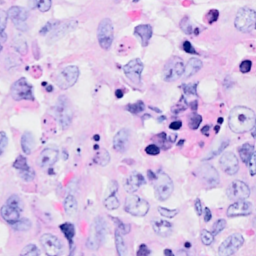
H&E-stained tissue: Breast